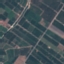
Land use / land cover class: PermanentCrop